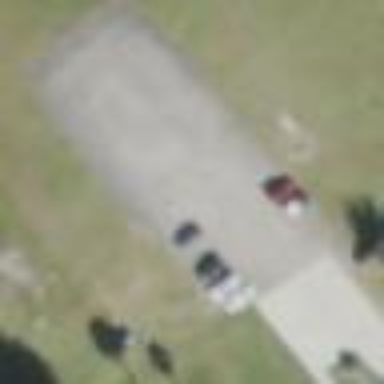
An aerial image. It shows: Parking area.